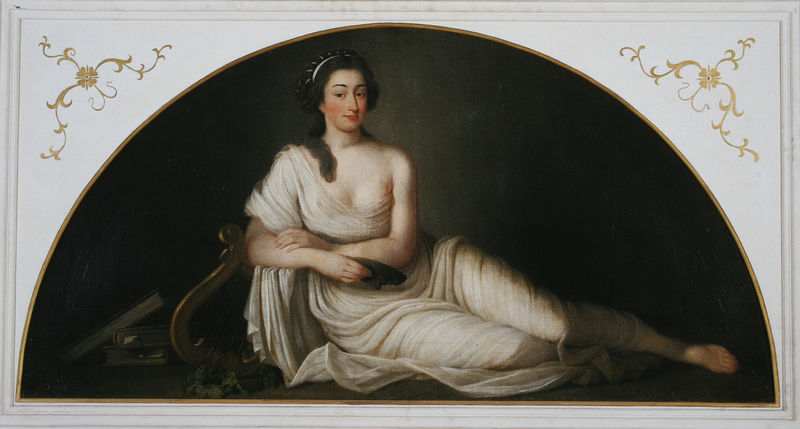
Titel: Thalia, die Muse der Komödie
Künstler: Johann Caspar Schneider
Standort: Mainz
Institution: Landesmuseum
Schlagwörter: blätter, dunkel, fuß, haut, nackt, schatten, weiß, grün, menschen, mädchen, ocker, sitzen, ausschnitt, blume, blumen, braun, brust, busen, decolte, frau, frisur, grau, haar, hell, holz, kleid, licht, mund, nase, schwarz, stützen, tür, blick, blüten, dame, rot, tuch, beige, muster, ornament, arm, arme, augen, falten, gesicht, halten, inkarnat, mensch, rahmen, schale, silber, bild, hals, instrument, portrait, porträt, zweige, gewand, gold, haare, pose, sitzend, stoff, adel, klassizismus, musik, dekolletee, diadem, haarreif, lippe, lippen, locke, locken, schön, seide, zart, kreis, beine, lächeln, bein, brüste, füße, bücher, liegen, bogen, haarband, rundbogen, falte, zopf, dekor, floral, musikinstrument, ornamente, verzierung, wandgemälde, muse, bett, faltenwurf, stofflichkeit, wange, brustwarze, brustwarzen, liegend, schenkel, aufstützen, transparent, fein, dekolleté, barfuss, buch, halbmond, blanc, türstock, allegorie, kunst, künste, palette, personifikation, göttin, rom, halbkreis, halbrund, portal, liege, verschränkt, antik, anglais, backe, griechenland, dekolltee, drapé, fresko, saiten, femme, harfe, lyra, goldrand, décor, tunika, liegt, römisch, toge, klassisch, allemand, rote lippen, lyre, thalia, lünette, supraporte, lage, toile, mythologie, geand, brsut, lunette, plafond, türsturz, odalisque, livres, schattenn, chodoviecki, polonais, stofffülle, friisur, euterpe, scjöne, nu, litaratur, gt, demi-cercle, panneau, demie-assise, alongé, néo-classique, ornenments, frau lyra